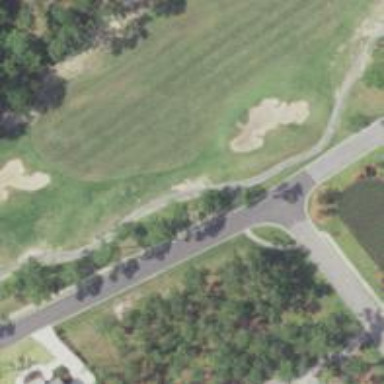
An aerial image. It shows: Footway that serves as golf path.